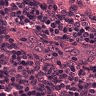
Metastatic tissue present: no